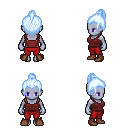
a pixel art fantasy rpg character, female body template, dark elf, purple skin, maroon pirate shirt, red pants, white cyan short topknot hairstyle, brown shoes, four views (front, back, left, right), 2x2 character sprite sheet, small pixel art, hard edges, no anti-aliasing